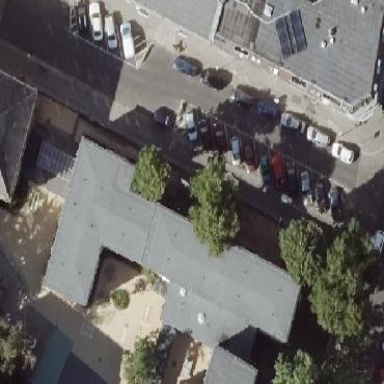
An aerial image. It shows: School building.